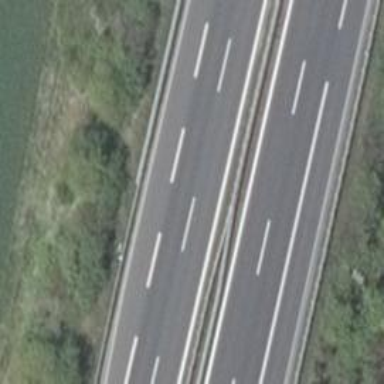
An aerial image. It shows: Asphalt trunk motorway.